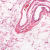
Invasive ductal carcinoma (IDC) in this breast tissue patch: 0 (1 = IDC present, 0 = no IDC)